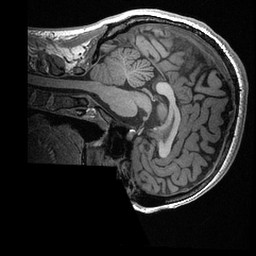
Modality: T1w
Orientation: sagittal
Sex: female
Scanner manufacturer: ge
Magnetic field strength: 3 T
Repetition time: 0.0064 s
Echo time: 0.00281 s